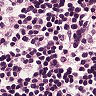
Metastatic tissue present: no